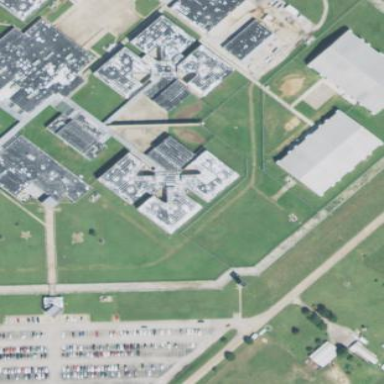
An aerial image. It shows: Flat-roofed prison building.